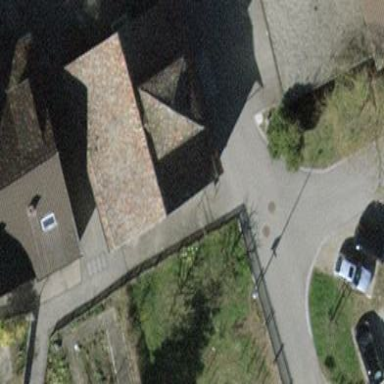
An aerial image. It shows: Gabled roof house.